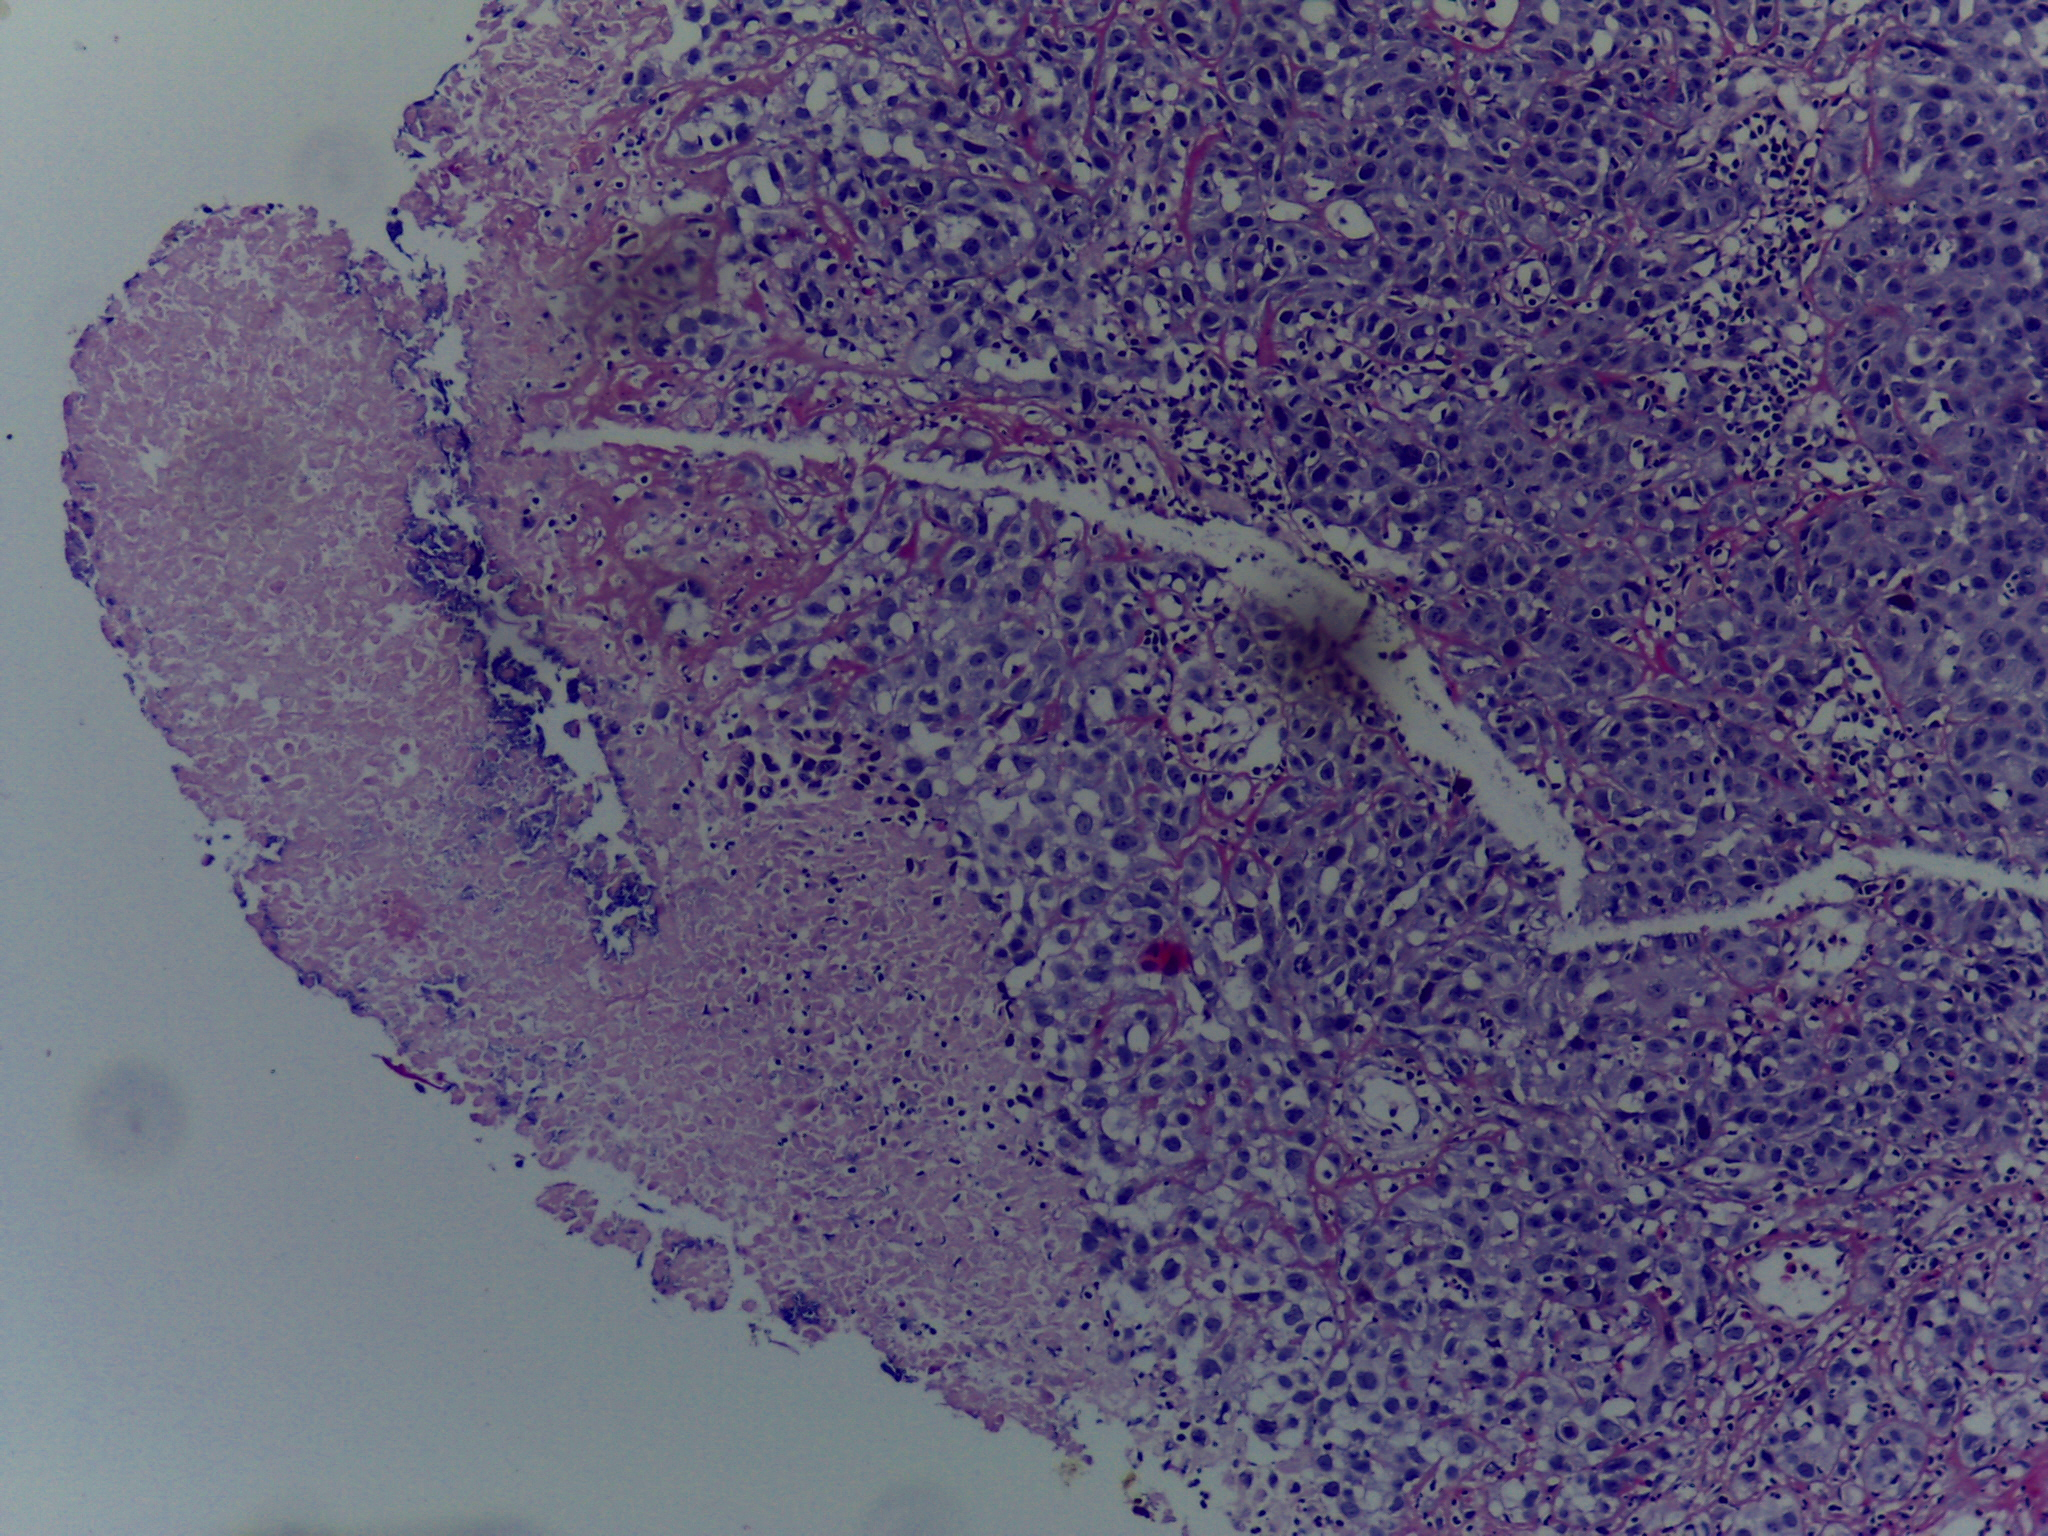
Diagnosis: OSCC